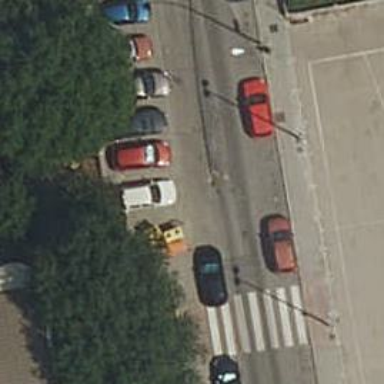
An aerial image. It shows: Marked crossing on the road.